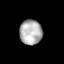
Tissue: lung
Cell type: Epithelial cells
Senescence score: 0.214
Nuclear area (px): 544
Mean DAPI intensity: 177.884